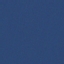
Label: SeaLake